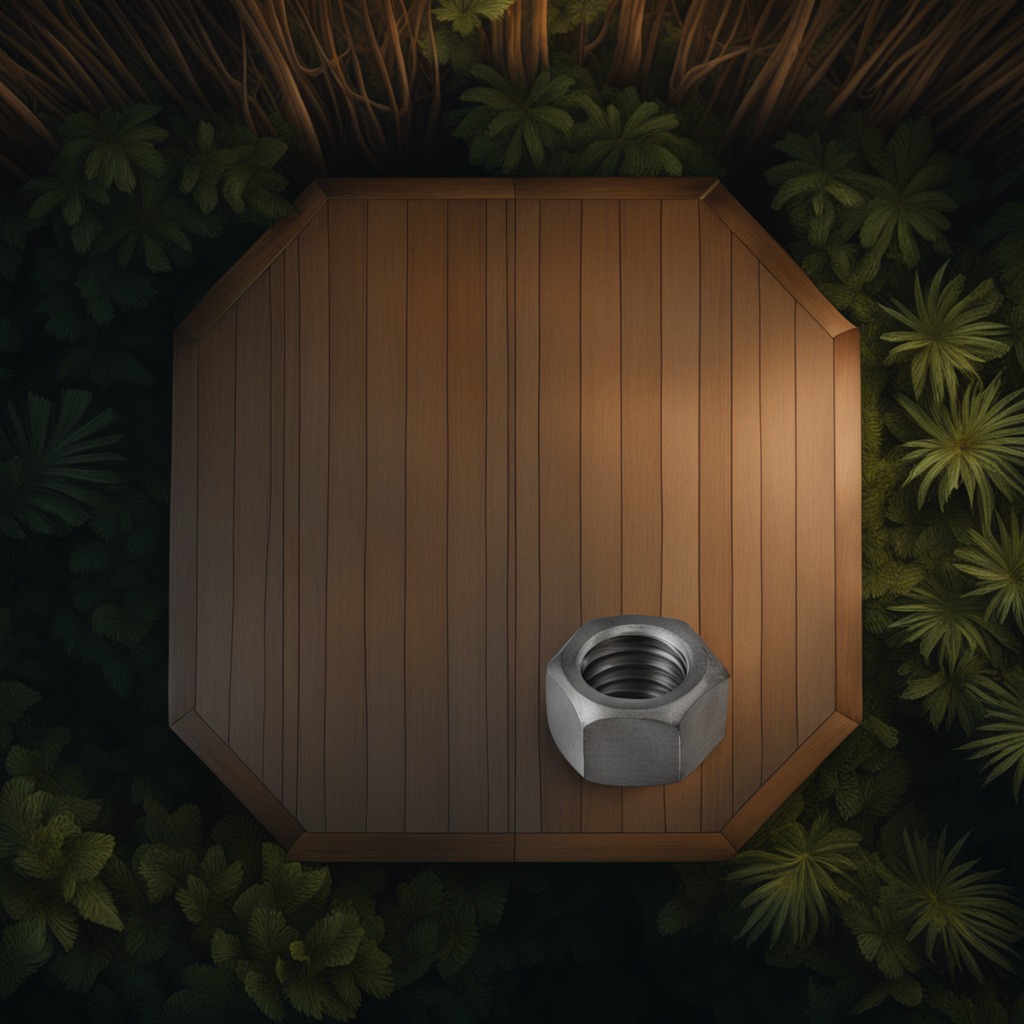
A metal nut is lying on a wooden table inside a jungle field workshop tent at night.